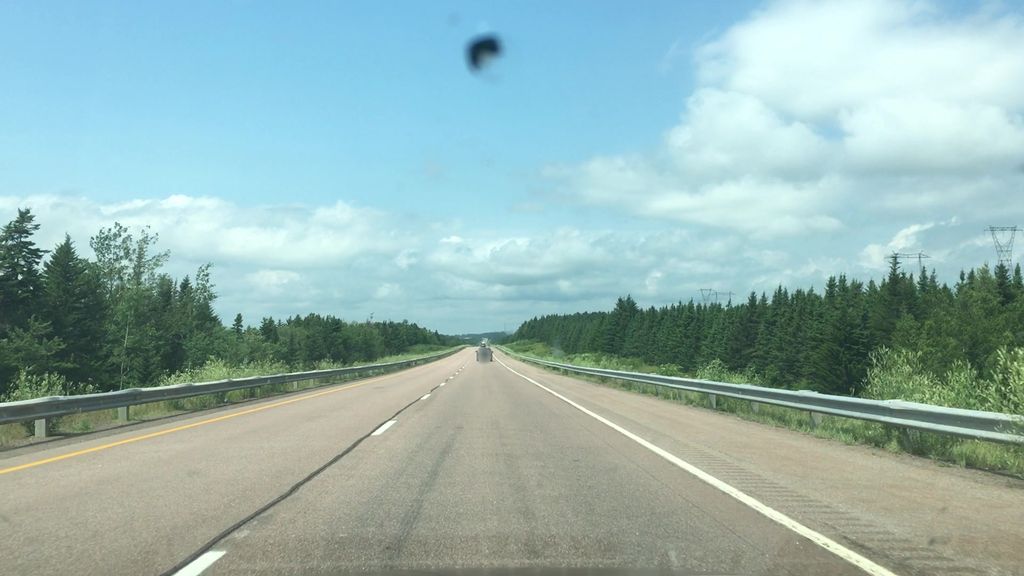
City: charlottetown